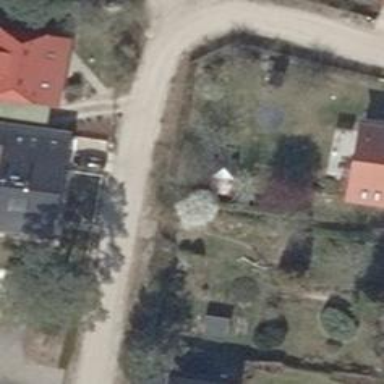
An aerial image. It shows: Driveway.